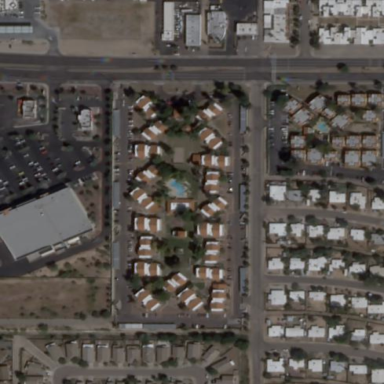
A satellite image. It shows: Residential area with apartments.